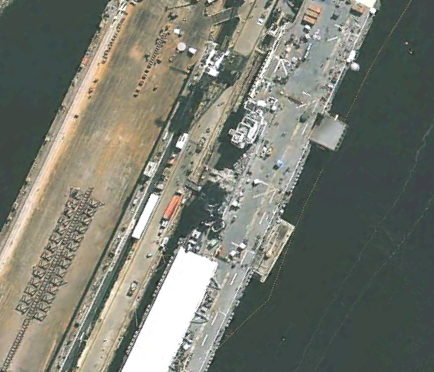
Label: assault